Question: I have a UITableView in a UISplitViewController and I have a custom header cell at the top of that table view. The custom header view has a dark grey background image set in it, but the problem is the left side of the header cell shows a light grey border (circled in red in the image below)...

How can I change that color or get rid of that border?
Thanks so much in advance for your wisdom!
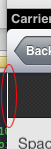
Answer: Import '#import "QuartzCore/QuartzCore.h"'
In ViewDidLoad use,
'''
tableView.layer.borderWidth = 3.0;
tableView.layer.borderColor = [UIColor redColor].CGColor;
'''
Check <URL> too.